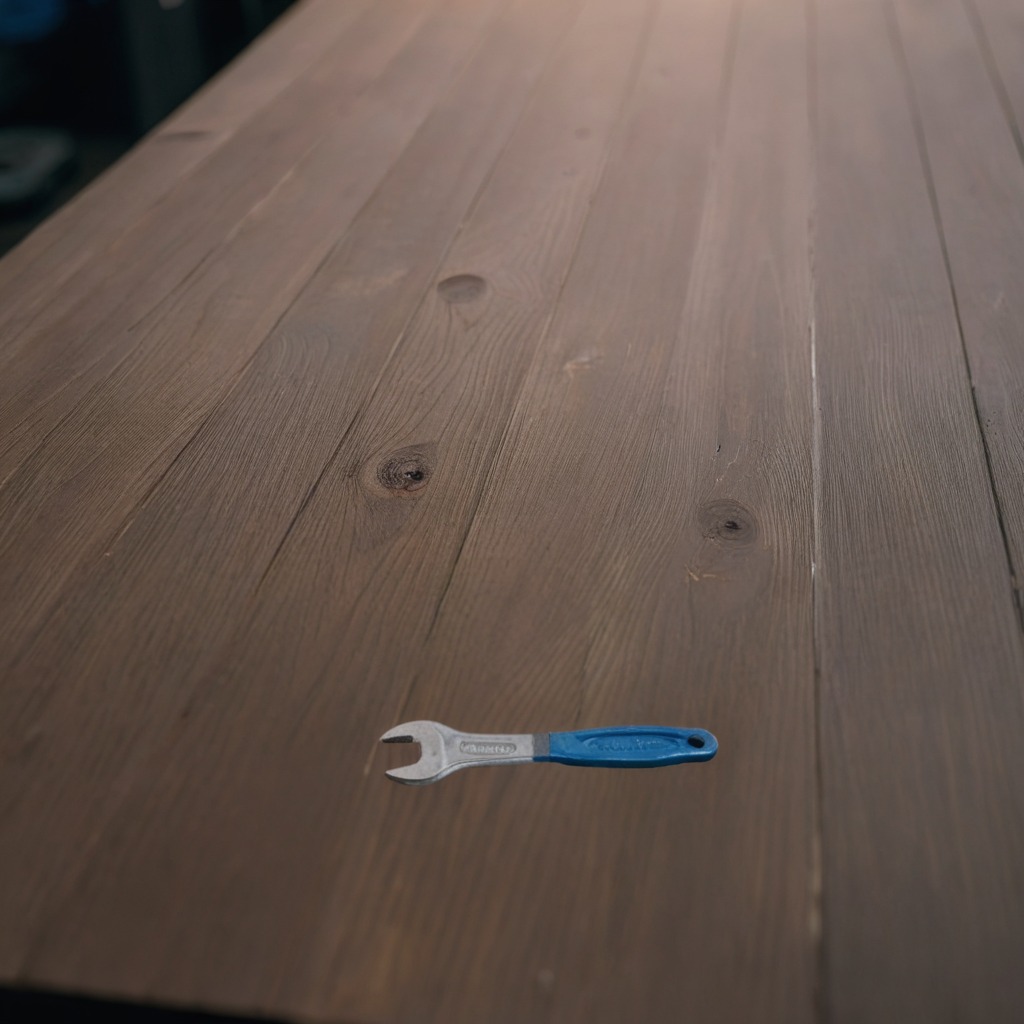
An wrench lies on the table in the garage.